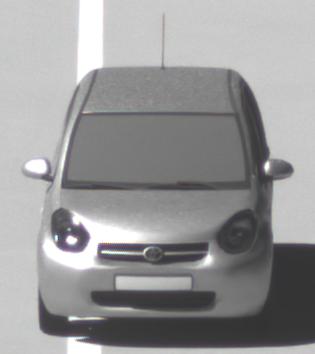
Make: Toyota
Model: Passo
Detailed model: Toyota Passo X Yururi
Model produced from: 2010
Model produced until: 2016
Doors: 5
Color: white
Road condition: dry road
Daytime: midday
Contrast: high contrast